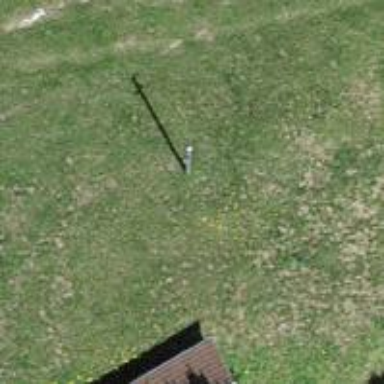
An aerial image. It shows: Power pole.